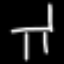
Label: chair